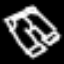
Label: pants